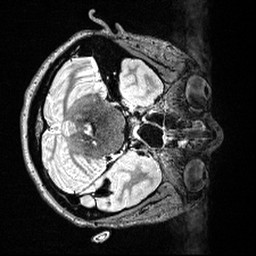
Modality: T2w
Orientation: axial
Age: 31
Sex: female